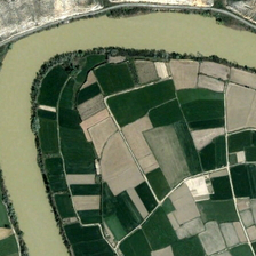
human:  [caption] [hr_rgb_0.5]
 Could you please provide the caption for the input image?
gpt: One side of the Yellow River is an ordered field.

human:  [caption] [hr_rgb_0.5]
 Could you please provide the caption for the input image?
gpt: On one side of the Yellow River is a neat field.

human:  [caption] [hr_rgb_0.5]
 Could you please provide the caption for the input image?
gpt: On the other side of the Yellow River is a neat field.

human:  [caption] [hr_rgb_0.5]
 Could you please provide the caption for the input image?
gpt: On one side of the Yellow River is a beautiful field.

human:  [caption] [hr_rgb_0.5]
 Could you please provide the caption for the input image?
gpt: On one side of the Yellow River is a beautiful field.